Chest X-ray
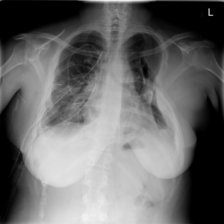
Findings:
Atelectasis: negative
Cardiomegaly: negative
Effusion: negative
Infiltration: negative
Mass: negative
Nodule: negative
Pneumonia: negative
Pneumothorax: negative
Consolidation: negative
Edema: negative
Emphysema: negative
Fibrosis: negative
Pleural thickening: negative
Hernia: negative